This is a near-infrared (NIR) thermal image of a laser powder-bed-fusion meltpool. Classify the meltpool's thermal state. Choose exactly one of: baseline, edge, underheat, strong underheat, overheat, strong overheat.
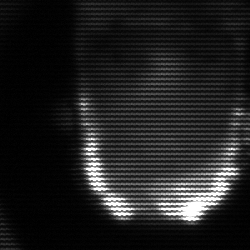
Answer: baseline